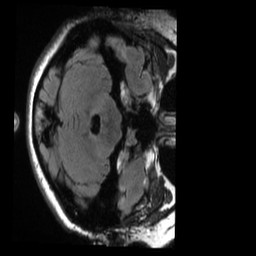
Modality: T1w
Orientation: axial
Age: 25
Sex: female